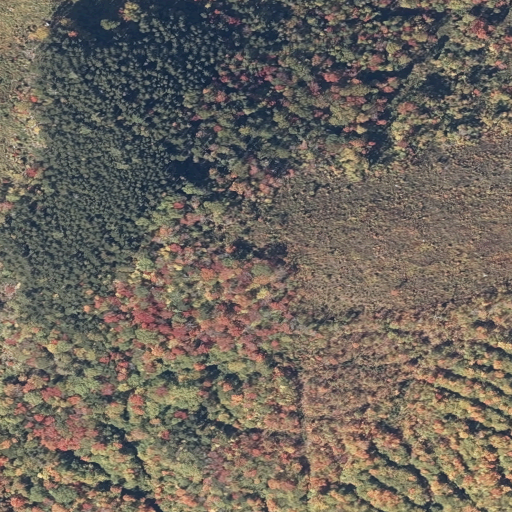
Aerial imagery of mountain in Maine named Black Nubble containing deciduous forest, evergreen forest, mixed forest, grassland, shrub, and open water